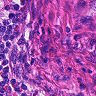
Metastatic tissue present: no